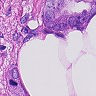
Metastatic tissue present: yes